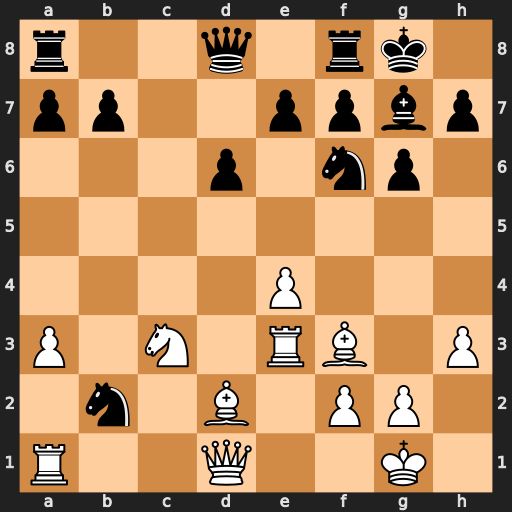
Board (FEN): r2q1rk1/pp2ppbp/3p1np1/8/4P3/P1N1RB1P/1n1B1PP1/R2Q2K1
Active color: w
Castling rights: -
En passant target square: -
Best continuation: Qb3 Qb6 Qa2